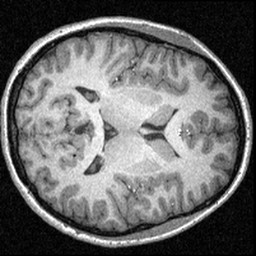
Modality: T1w
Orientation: axial
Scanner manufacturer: siemens
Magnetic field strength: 3 T
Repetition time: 1.57 s
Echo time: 0.00304 s